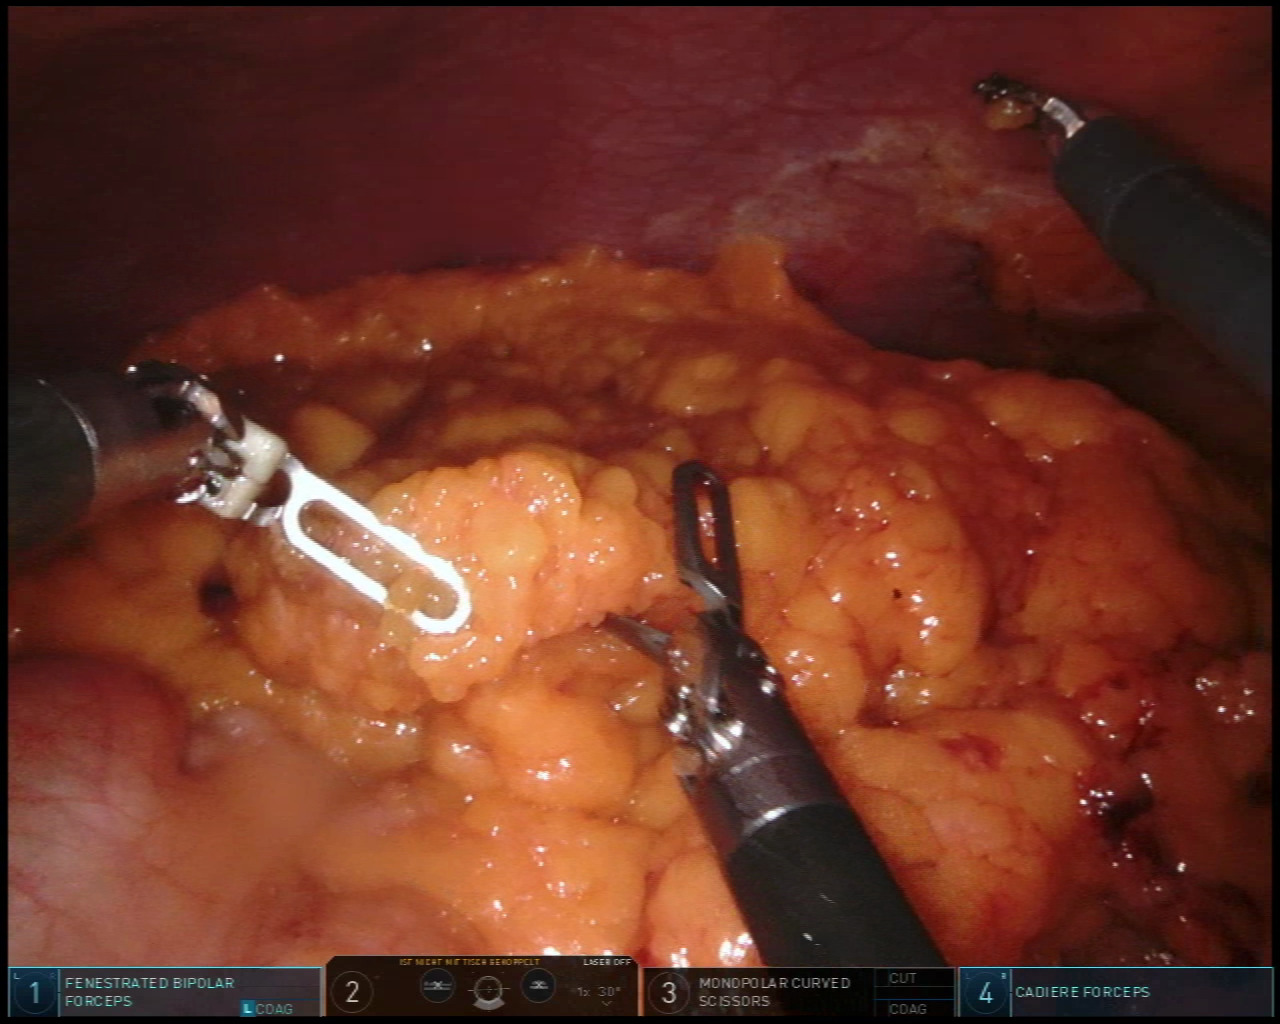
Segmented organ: colon
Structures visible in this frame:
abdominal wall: yes
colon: yes
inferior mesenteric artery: no
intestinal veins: no
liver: no
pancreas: no
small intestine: no
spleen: no
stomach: no
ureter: no
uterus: no
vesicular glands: no